Field crop: maize
Growth stage: 2
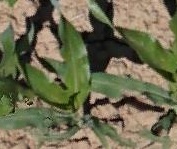
Species: maize